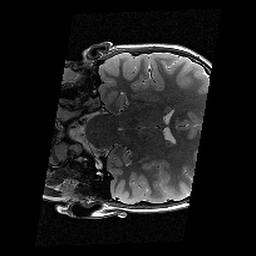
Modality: T2w
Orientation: coronal
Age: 10
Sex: male
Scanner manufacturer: siemens
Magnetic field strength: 3 T
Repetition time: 9.23 s
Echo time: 0.067 s